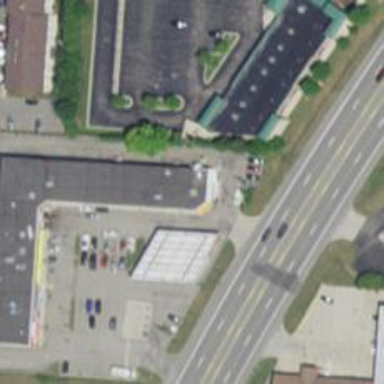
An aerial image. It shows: Convenience shop.